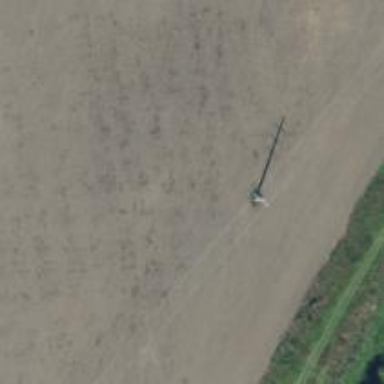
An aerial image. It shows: Power pole.